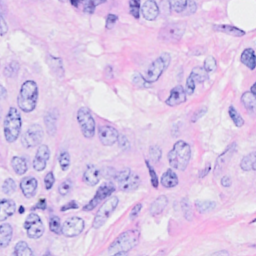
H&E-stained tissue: Breast